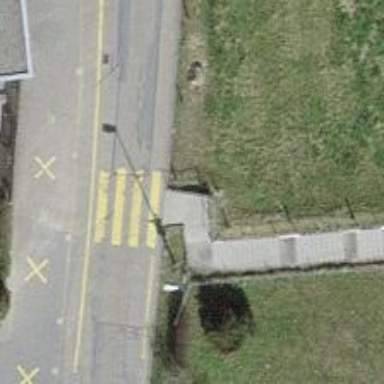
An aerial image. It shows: Uncontrolled zebra crossing with notable zebra markings.